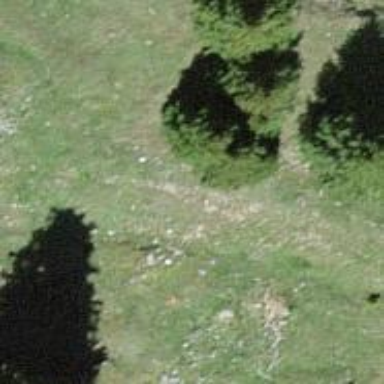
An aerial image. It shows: Needle-leaved tree in natural setting.